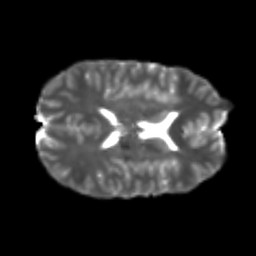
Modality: T2w
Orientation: axial
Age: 20
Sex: male
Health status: healthy
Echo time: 0.074 s